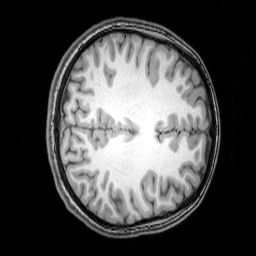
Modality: T1w
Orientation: axial
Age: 21
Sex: female
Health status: healthy
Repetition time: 0.081 s
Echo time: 0.037 s